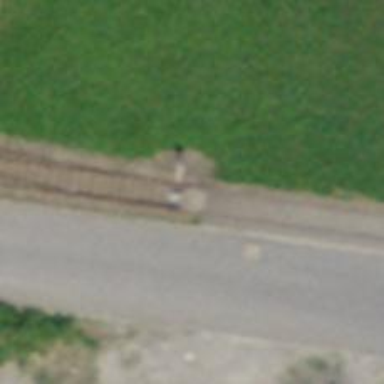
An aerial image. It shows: Railway switch.